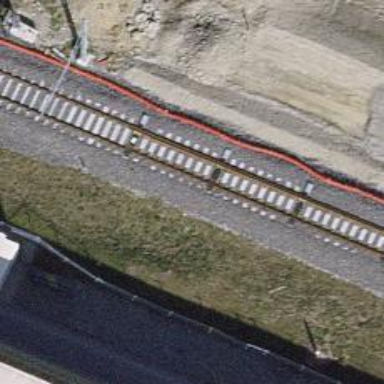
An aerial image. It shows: Railway switch.